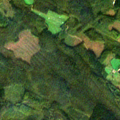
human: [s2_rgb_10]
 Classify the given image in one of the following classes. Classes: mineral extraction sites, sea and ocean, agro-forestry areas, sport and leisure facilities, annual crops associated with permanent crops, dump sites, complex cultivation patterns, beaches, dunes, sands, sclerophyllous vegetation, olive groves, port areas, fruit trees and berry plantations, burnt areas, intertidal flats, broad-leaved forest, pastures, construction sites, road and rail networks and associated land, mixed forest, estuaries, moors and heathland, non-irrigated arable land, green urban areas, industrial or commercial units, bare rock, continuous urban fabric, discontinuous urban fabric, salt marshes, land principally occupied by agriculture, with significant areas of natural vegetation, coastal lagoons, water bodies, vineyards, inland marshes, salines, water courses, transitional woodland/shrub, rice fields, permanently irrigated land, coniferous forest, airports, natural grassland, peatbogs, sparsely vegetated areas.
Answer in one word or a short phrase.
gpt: coniferous forest, mixed forest, transitional woodland/shrub